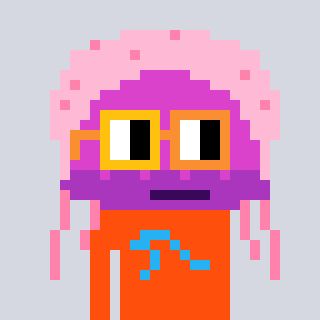
a pixel art character with square yellow and orange glasses, a jellyfish-shaped head and a orange-colored body on a cool background